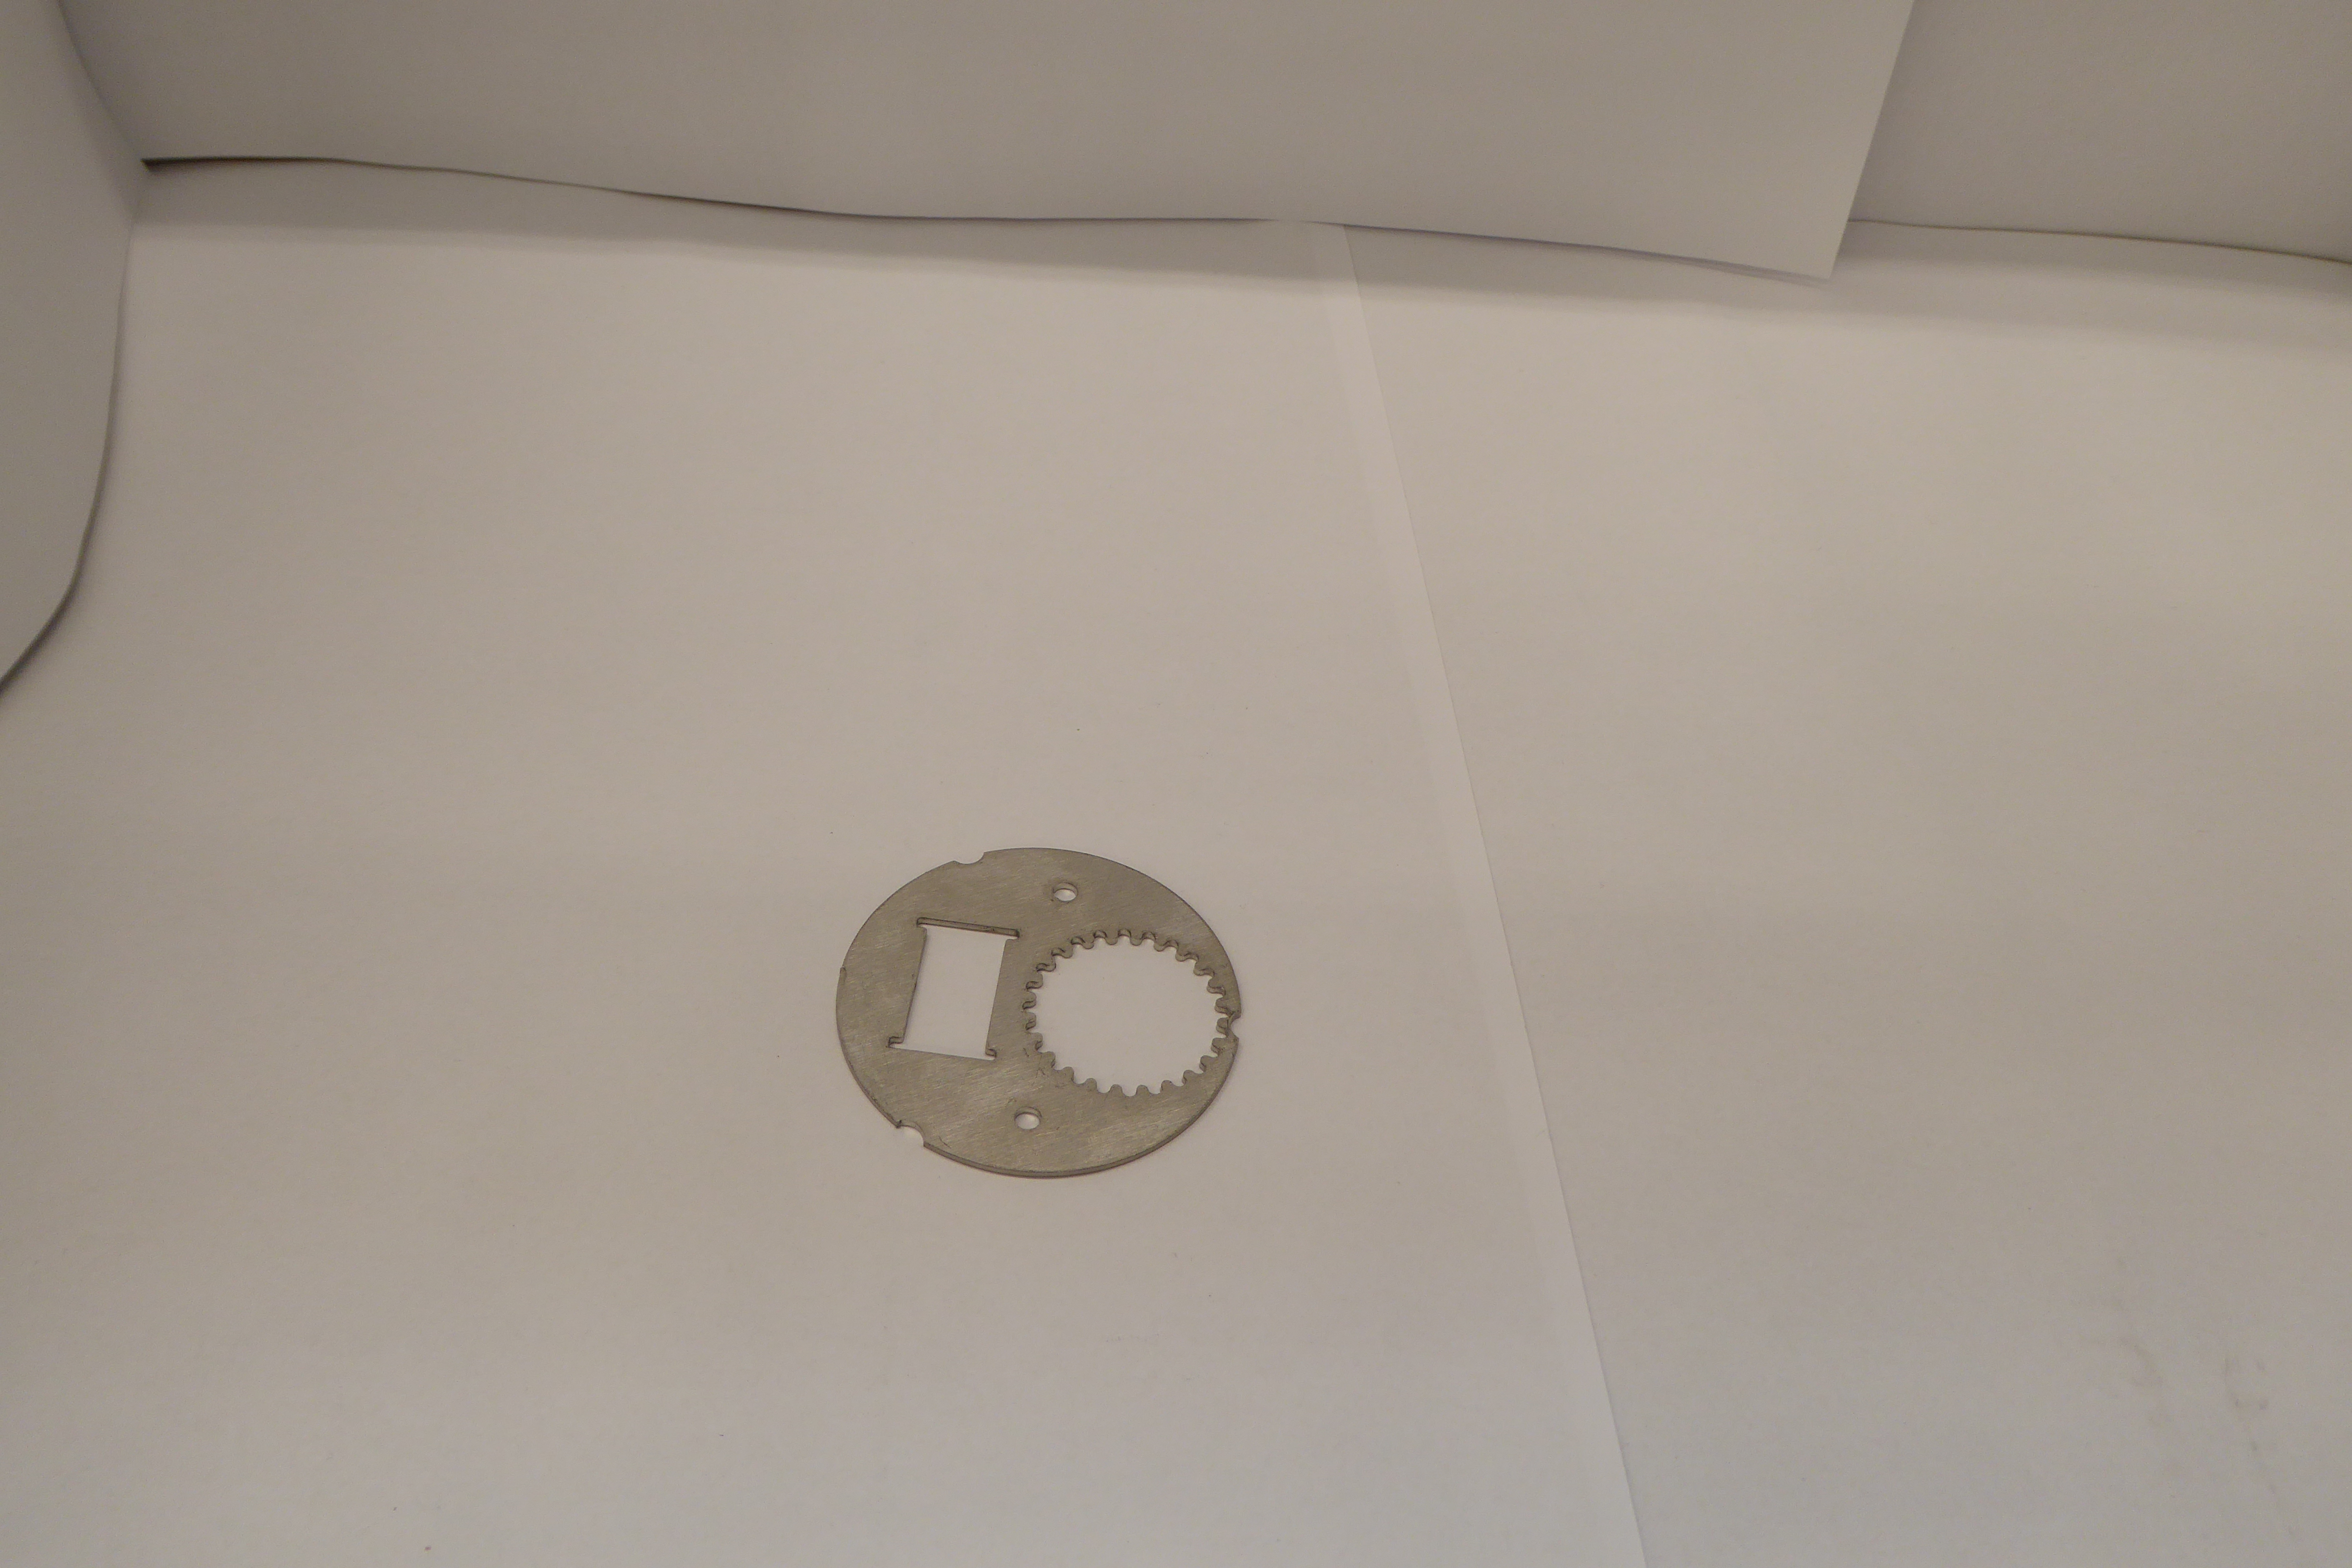
Label: Bottle Opener - Inlay